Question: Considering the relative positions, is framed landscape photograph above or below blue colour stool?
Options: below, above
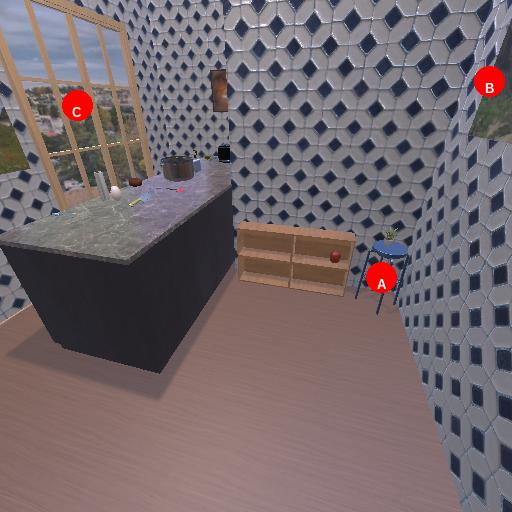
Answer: below